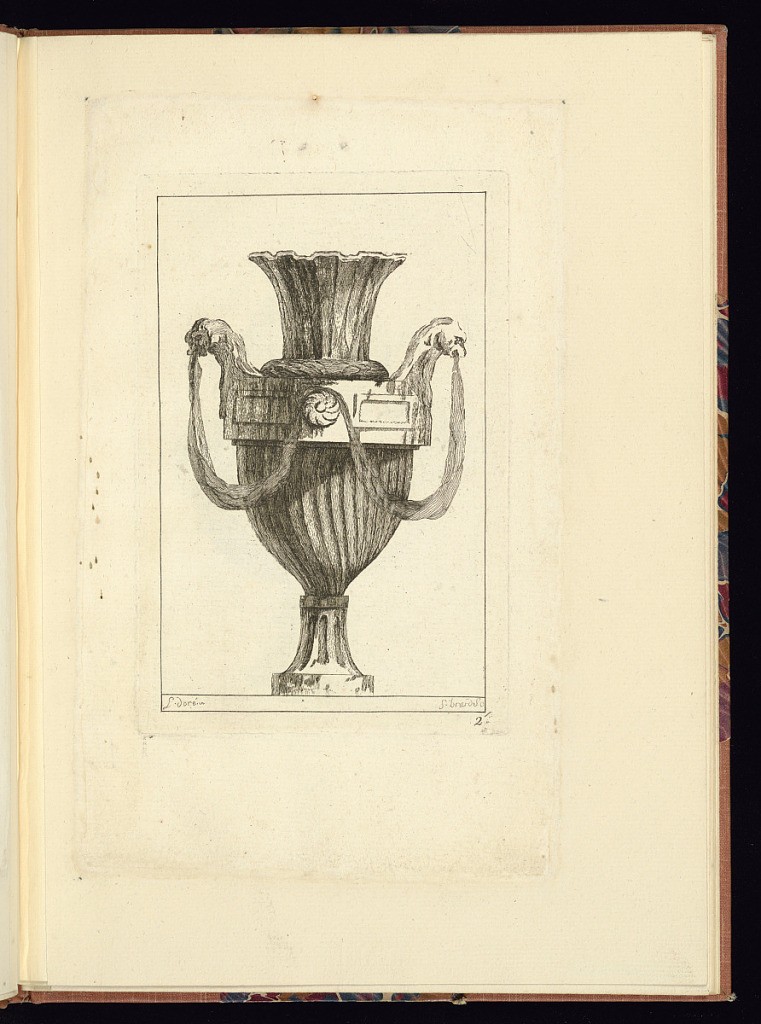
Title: Ornamental Vase Design
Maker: Louis Doré, French, active 18th century
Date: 1750-1800
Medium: Etching on laid paper
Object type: Print
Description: Vase design with dragon head pull handles; a garland emerges from the mouths of the dragons and loops over a rosette knob on the band of the shoulder of the vase. The mouth of the vase is scalloped, and there is a band of bound laurel leaves around the neck and above the shoulder of the vase. The foot of the vase is fluted, and the vase has a low, plinth-like foot. The plate is signed and numbered.